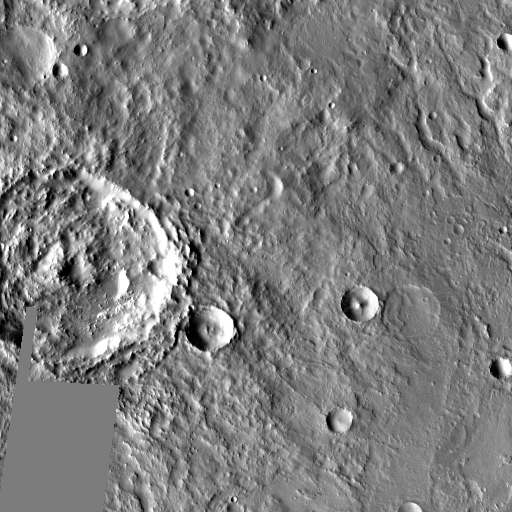
Crater classes present: Background, Other, Layered, Buried, Secondary